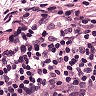
Metastatic tissue present: no